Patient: sex M, age 28
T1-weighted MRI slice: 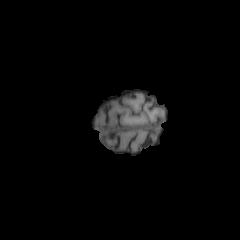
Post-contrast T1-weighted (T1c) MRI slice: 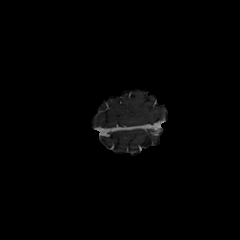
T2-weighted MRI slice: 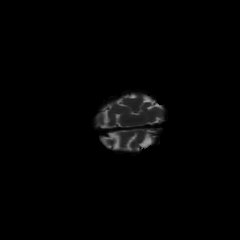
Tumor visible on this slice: no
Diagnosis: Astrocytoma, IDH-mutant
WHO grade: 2